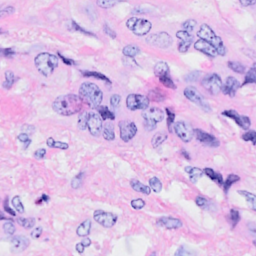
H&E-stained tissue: Breast